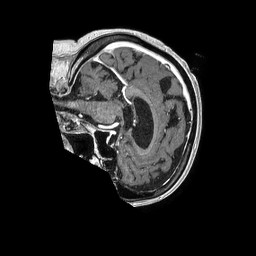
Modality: T1w
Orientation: sagittal
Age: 87
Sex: female
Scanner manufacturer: philips
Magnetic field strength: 1.5 T
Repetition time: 0.007958 s
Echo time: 0.003717 s